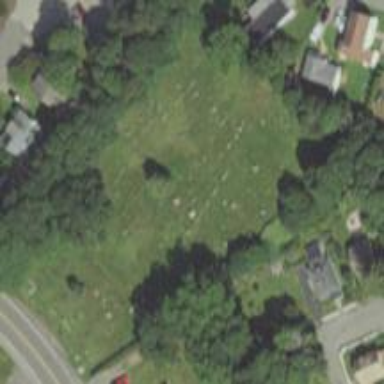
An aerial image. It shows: Cemetery.